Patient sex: M
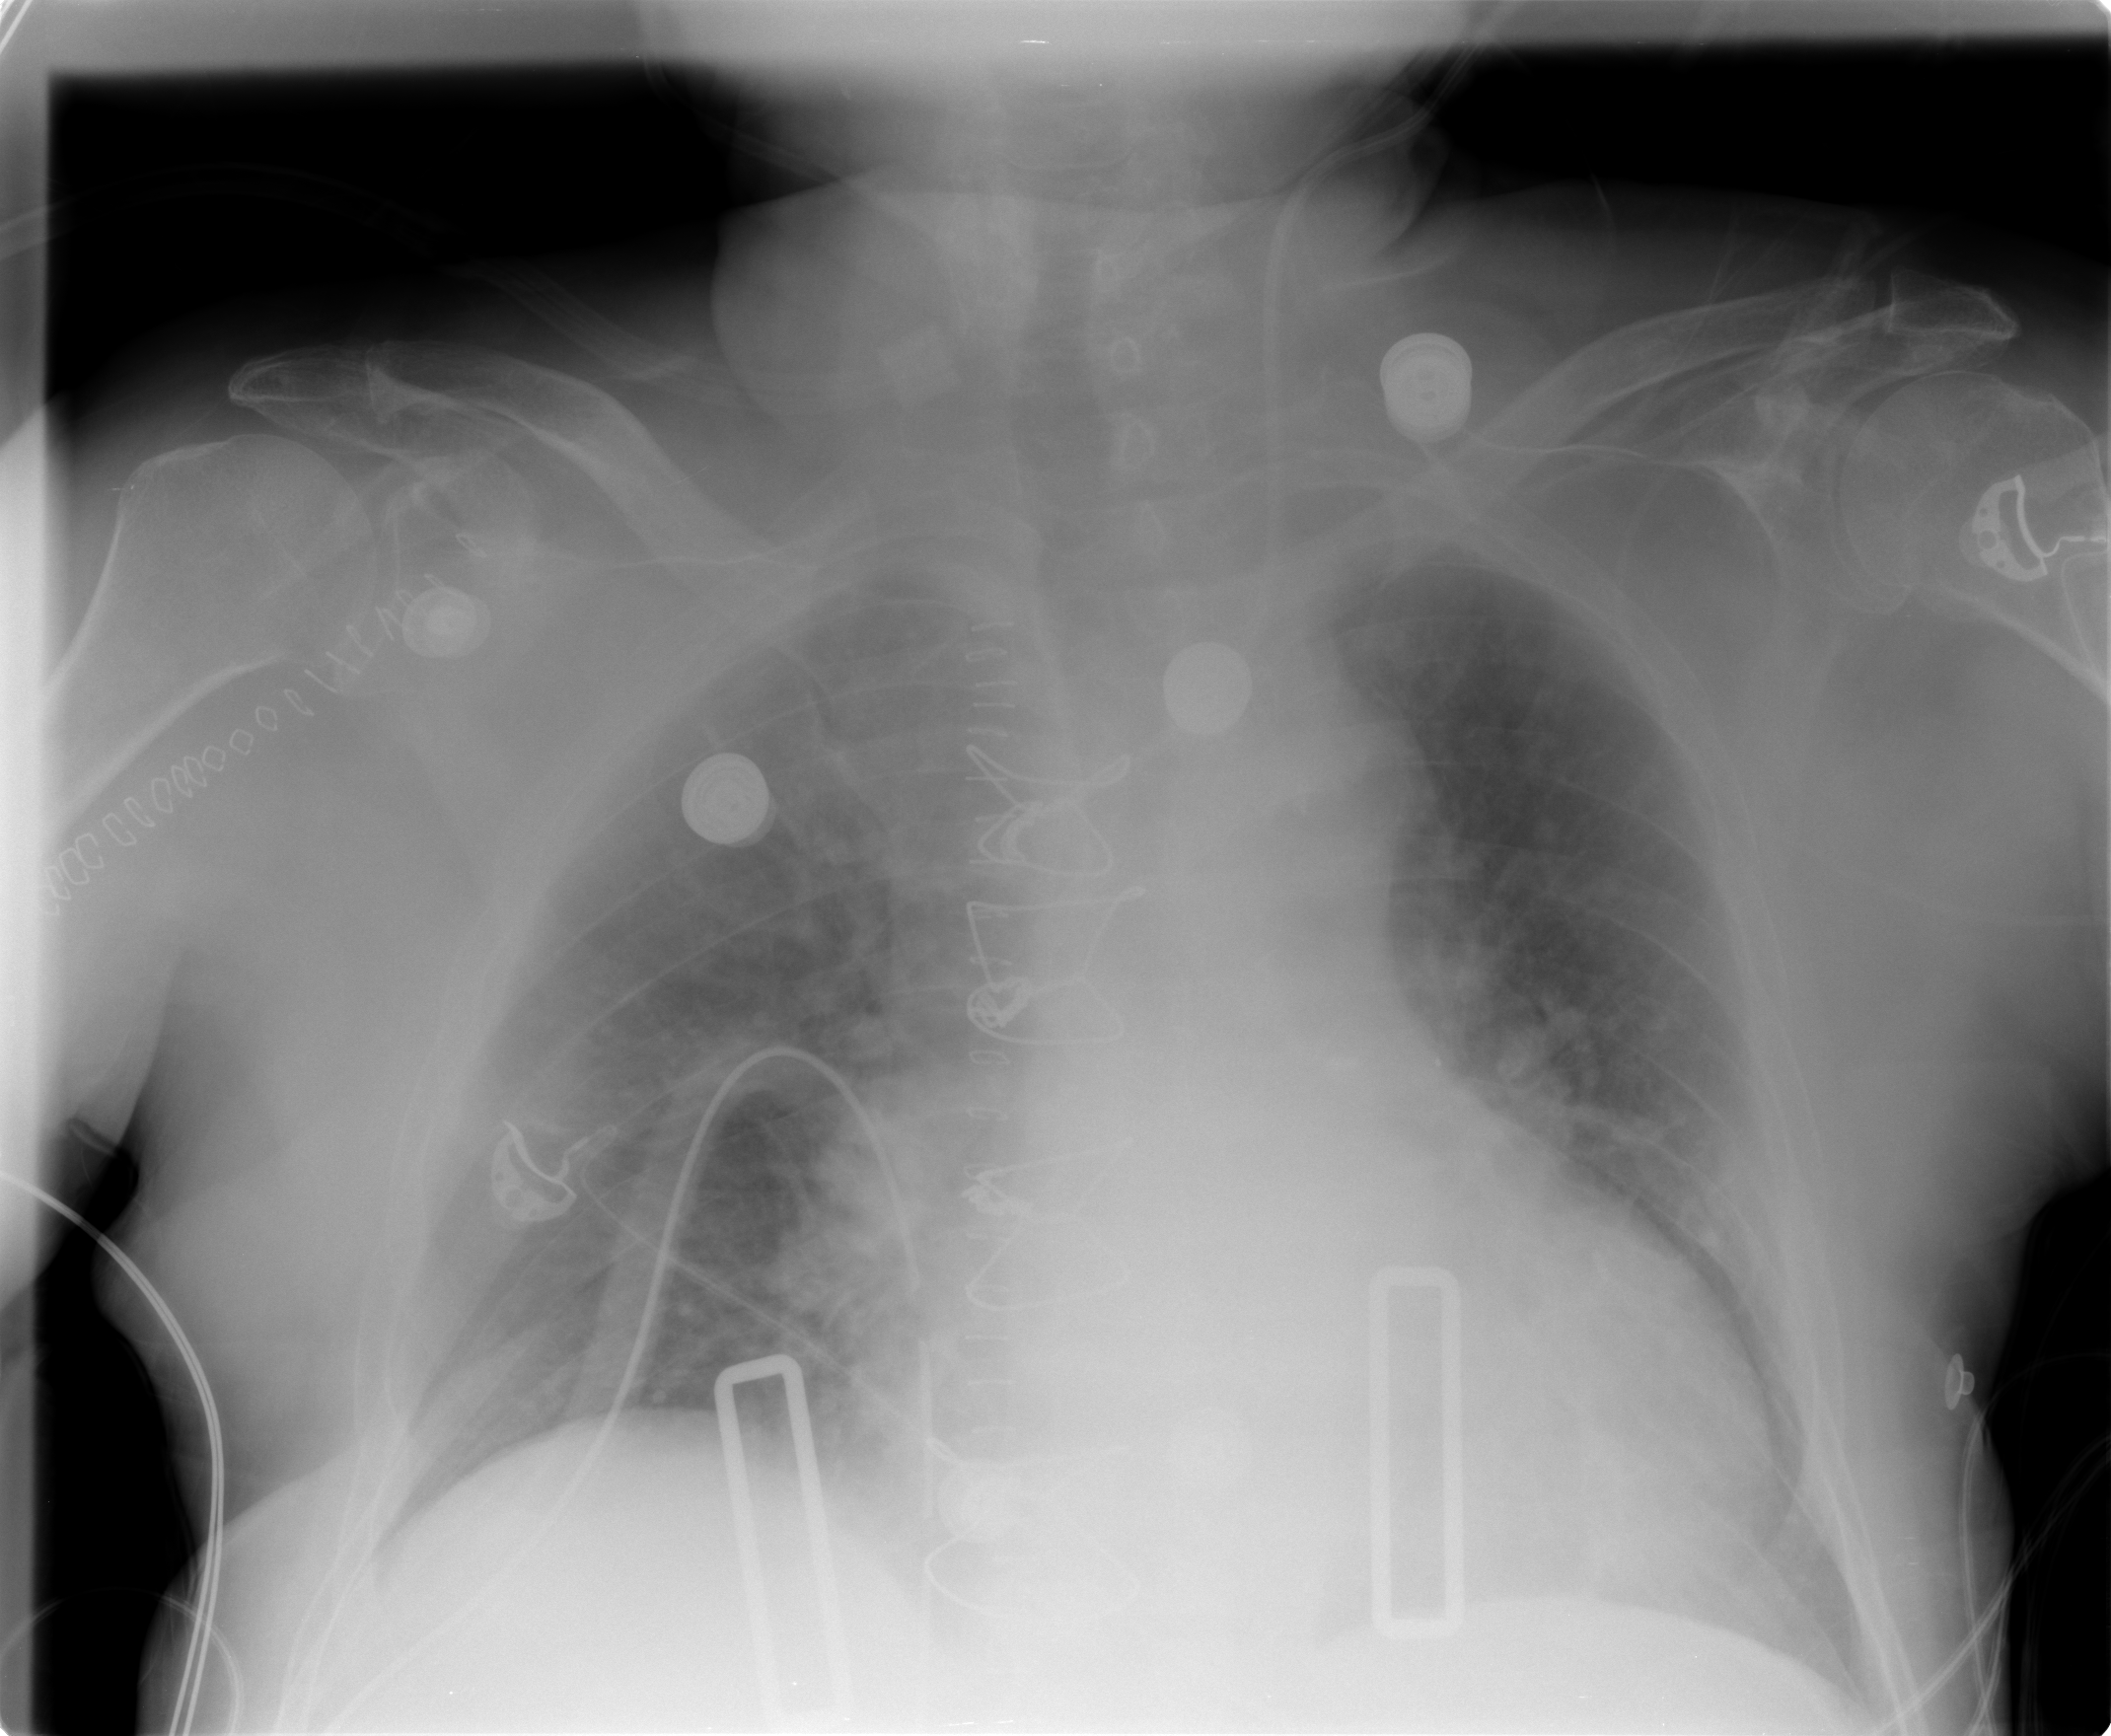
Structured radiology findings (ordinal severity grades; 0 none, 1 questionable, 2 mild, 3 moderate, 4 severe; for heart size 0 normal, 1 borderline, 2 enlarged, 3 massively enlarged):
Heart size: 2
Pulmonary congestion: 3
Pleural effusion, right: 0
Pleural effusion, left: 2
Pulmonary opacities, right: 2
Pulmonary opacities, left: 2
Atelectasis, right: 2
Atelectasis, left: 2